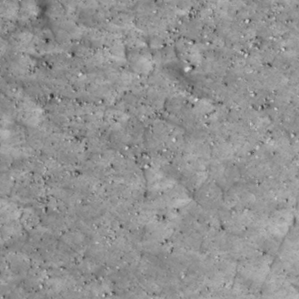
Label: non_frost